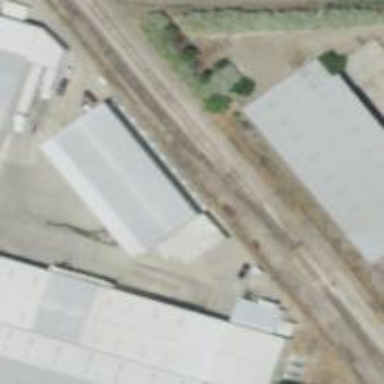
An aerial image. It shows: Railway siding for service.